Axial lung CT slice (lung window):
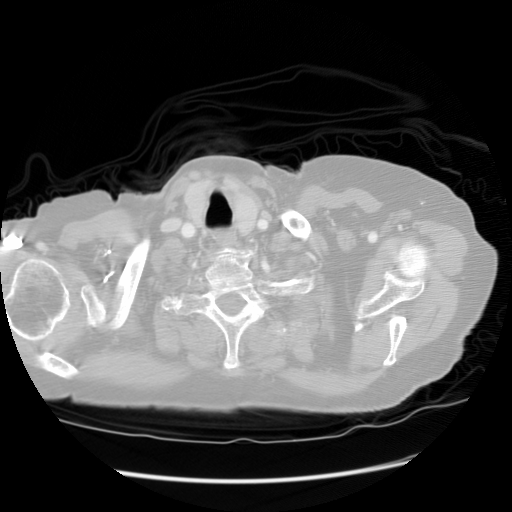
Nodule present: no